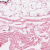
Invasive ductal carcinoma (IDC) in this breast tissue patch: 0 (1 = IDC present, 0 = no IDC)